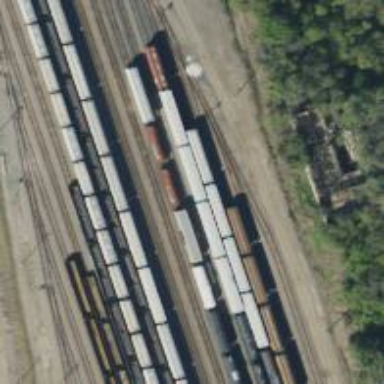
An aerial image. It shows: Railway yard in service.